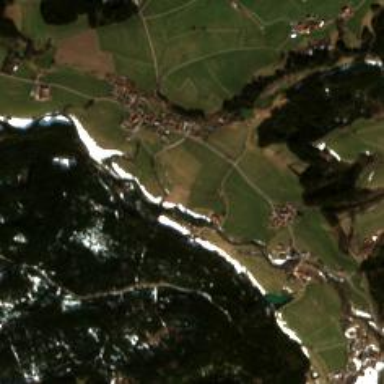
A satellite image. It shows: Small hamlet.